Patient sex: M
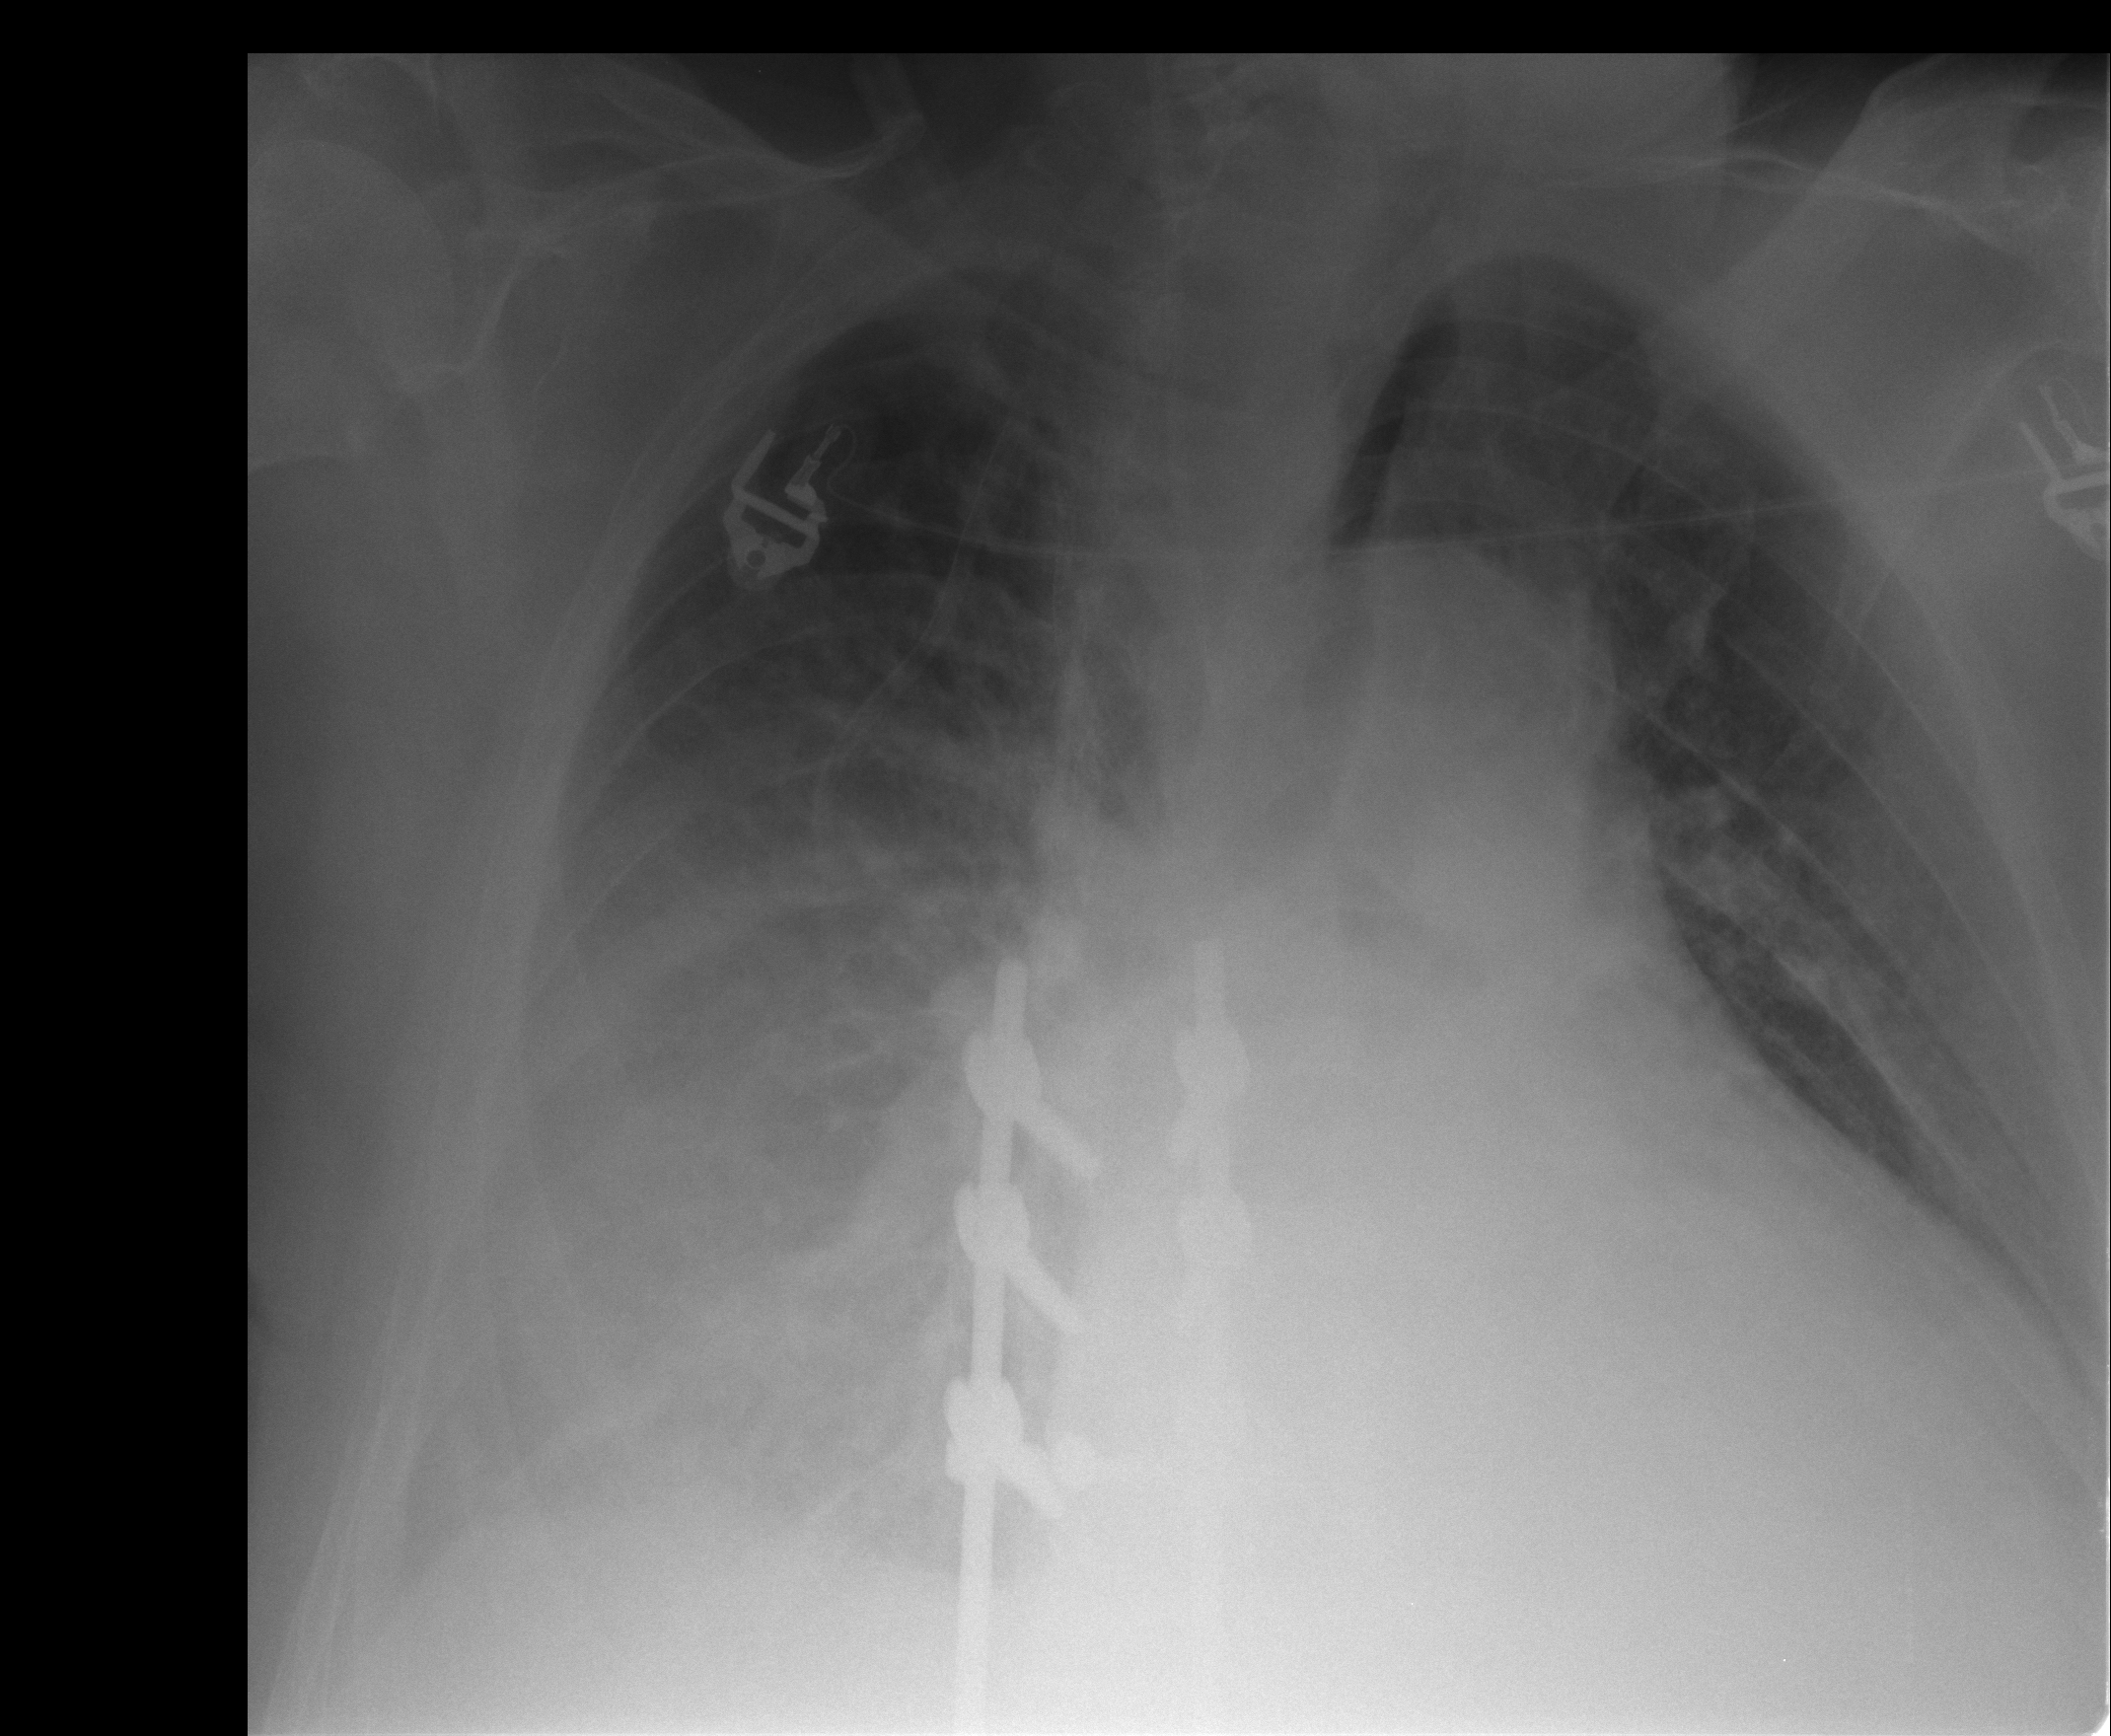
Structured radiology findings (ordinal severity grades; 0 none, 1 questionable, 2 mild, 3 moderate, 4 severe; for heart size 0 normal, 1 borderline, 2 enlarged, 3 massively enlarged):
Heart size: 3
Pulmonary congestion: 2
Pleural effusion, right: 3
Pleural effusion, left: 2
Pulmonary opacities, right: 4
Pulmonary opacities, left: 1
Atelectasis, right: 2
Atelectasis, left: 2